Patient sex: M
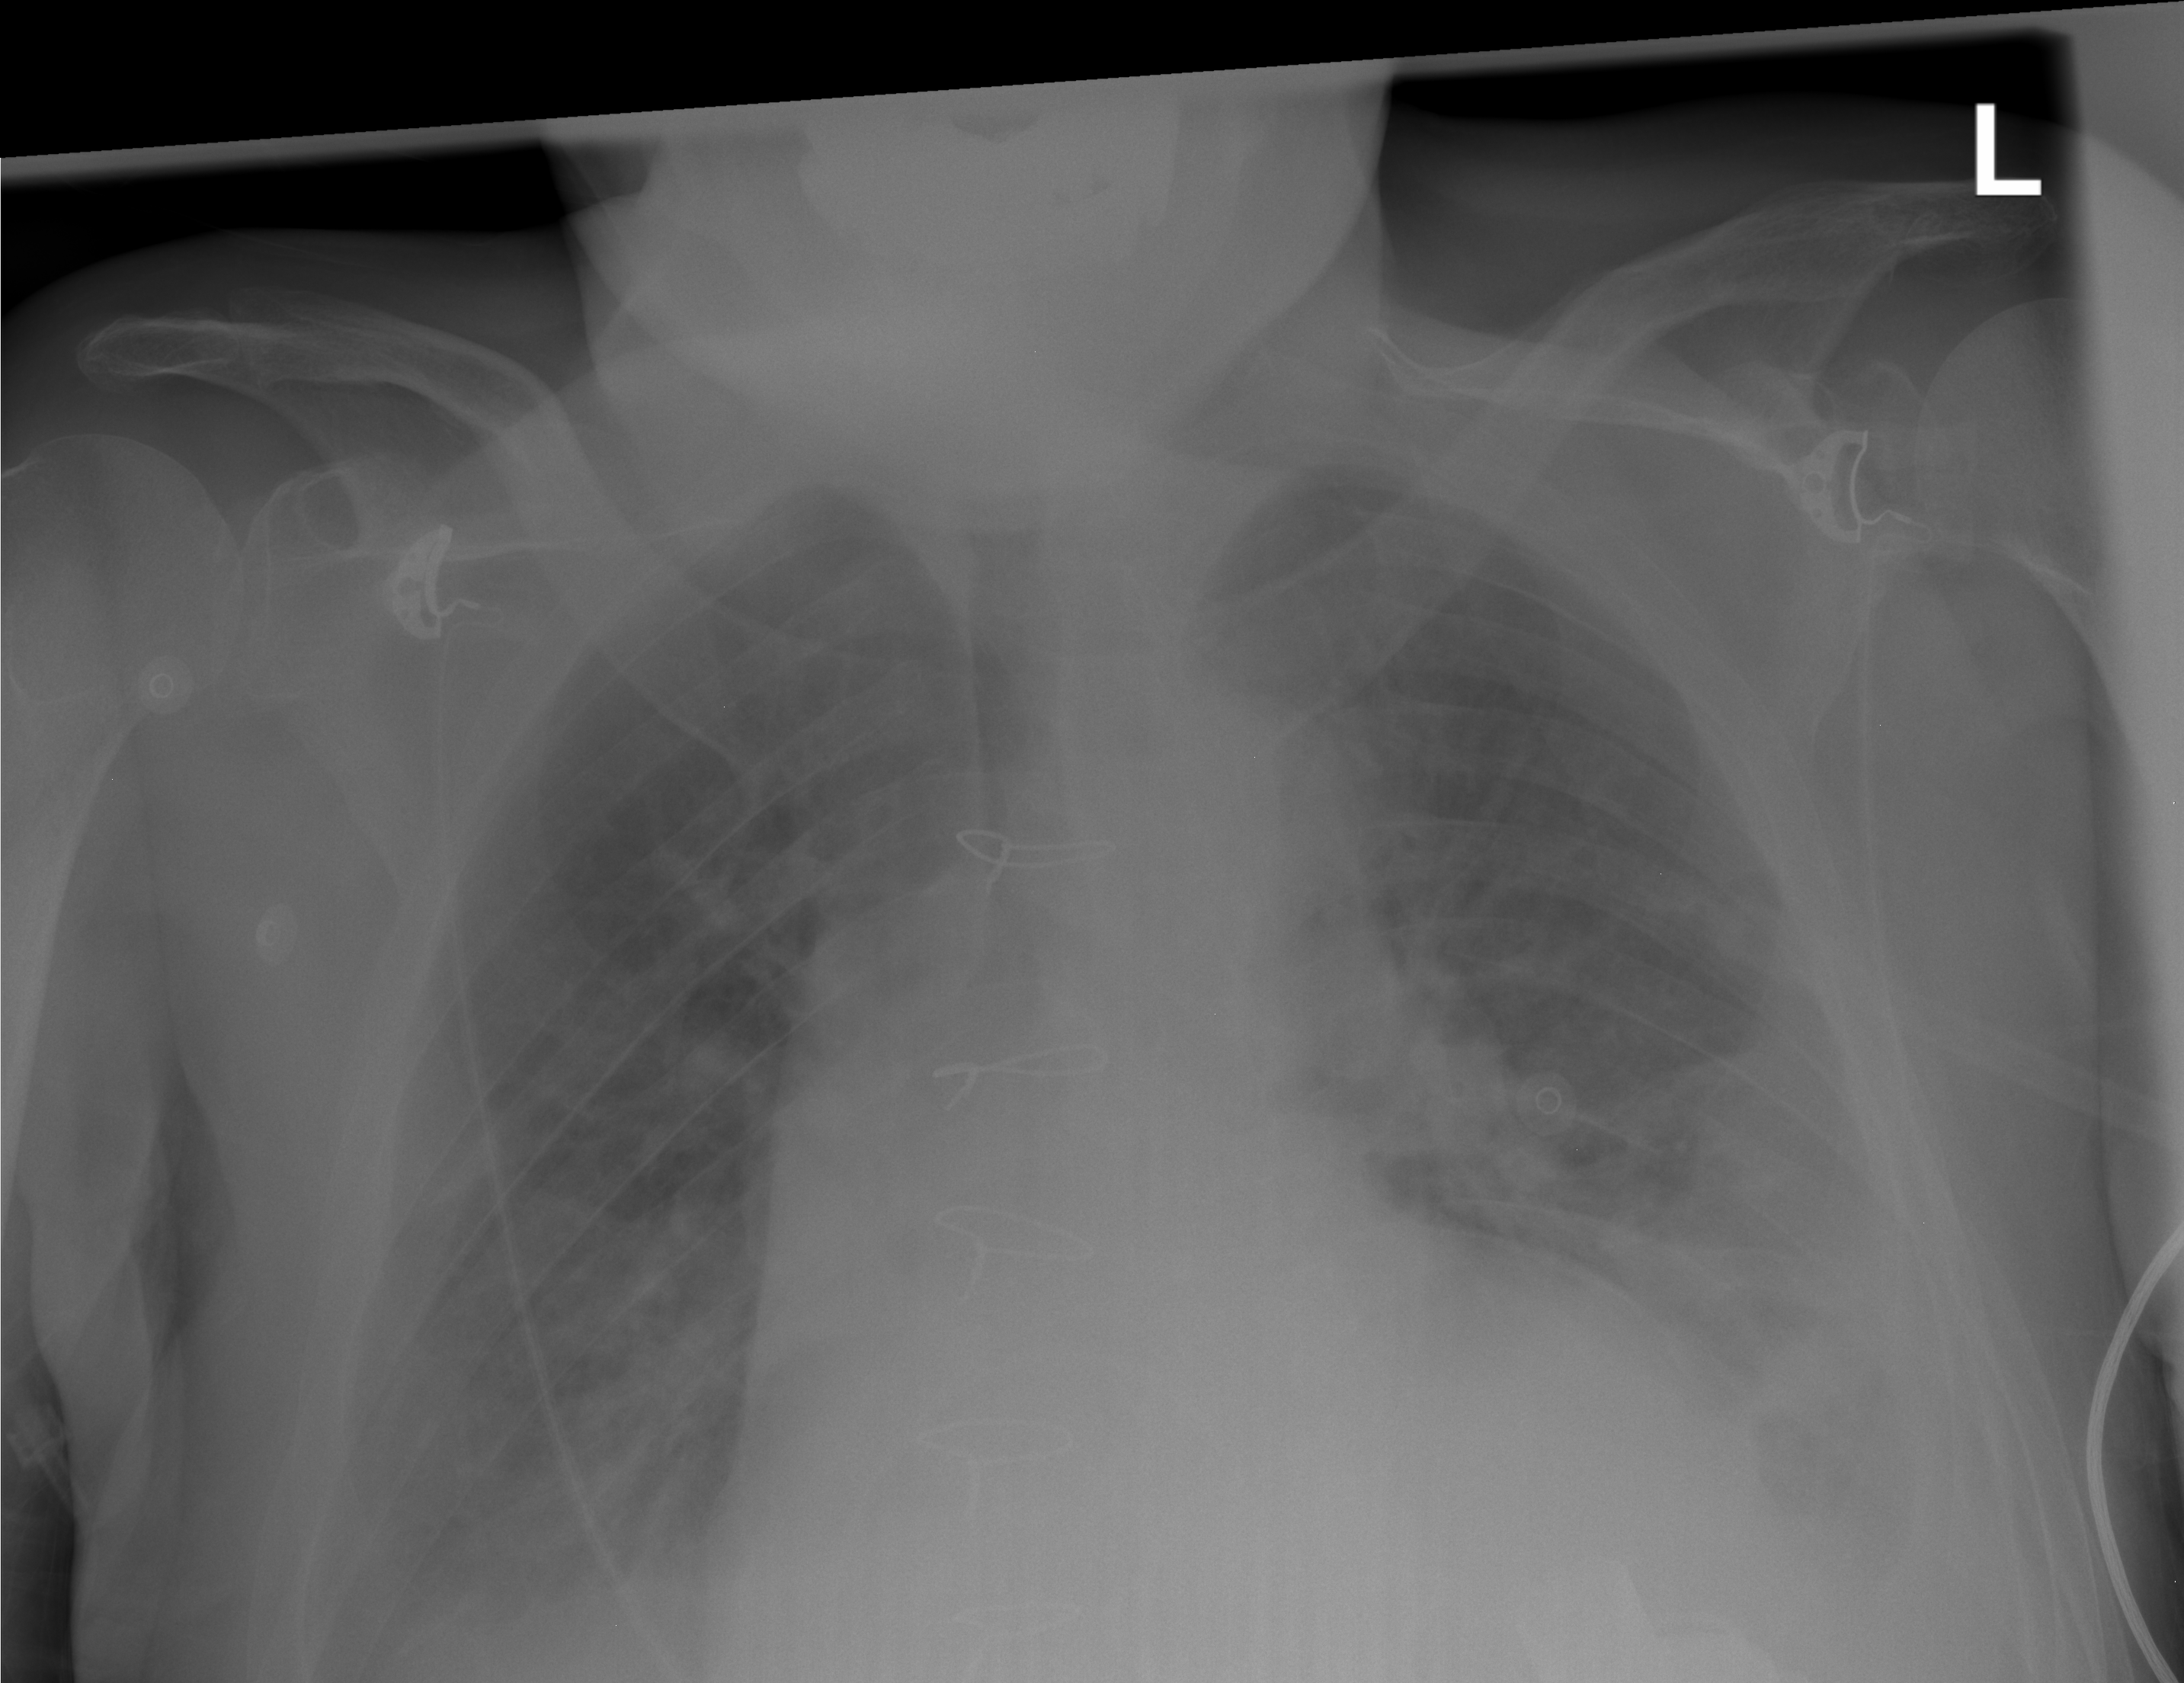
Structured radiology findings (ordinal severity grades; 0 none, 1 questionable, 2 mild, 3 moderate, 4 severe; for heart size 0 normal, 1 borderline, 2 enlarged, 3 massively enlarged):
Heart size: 2
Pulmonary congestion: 0
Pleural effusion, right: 2
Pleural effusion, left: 2
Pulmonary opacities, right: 0
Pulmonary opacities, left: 0
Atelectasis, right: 2
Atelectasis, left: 2